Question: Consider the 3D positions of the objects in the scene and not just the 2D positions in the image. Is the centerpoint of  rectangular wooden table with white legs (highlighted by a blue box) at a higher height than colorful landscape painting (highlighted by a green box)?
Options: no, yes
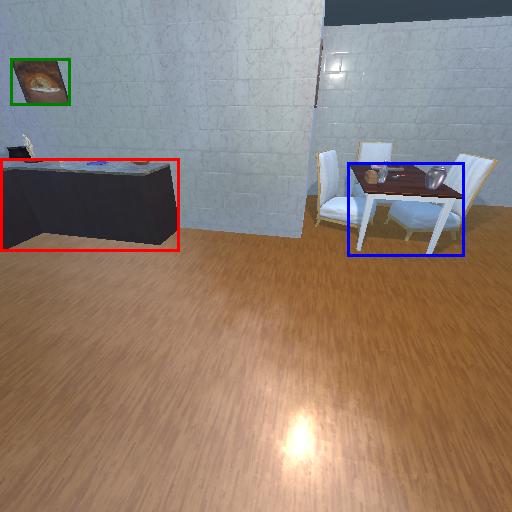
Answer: no